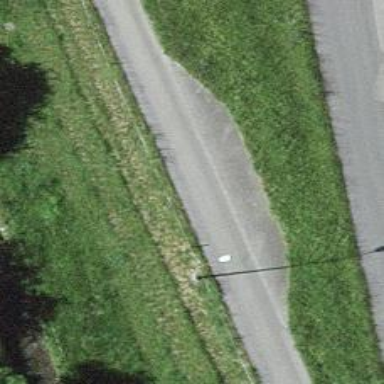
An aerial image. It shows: Passing place on the road.